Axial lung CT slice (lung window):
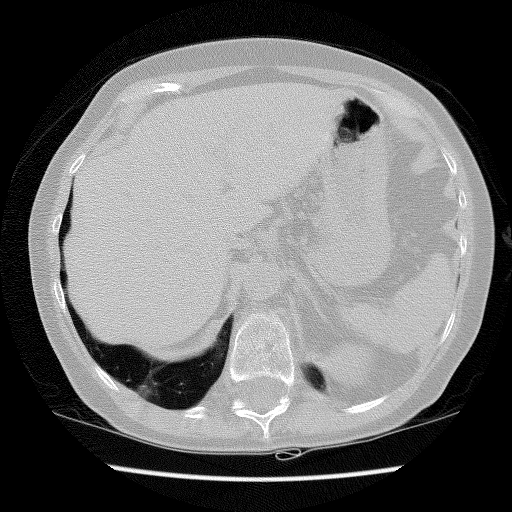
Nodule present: no